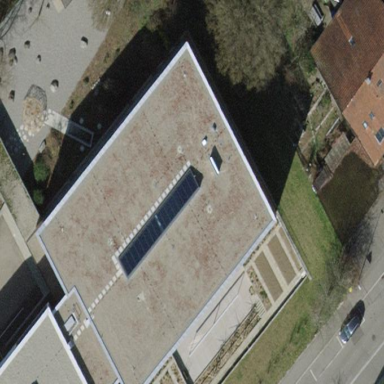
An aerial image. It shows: School building.